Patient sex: M
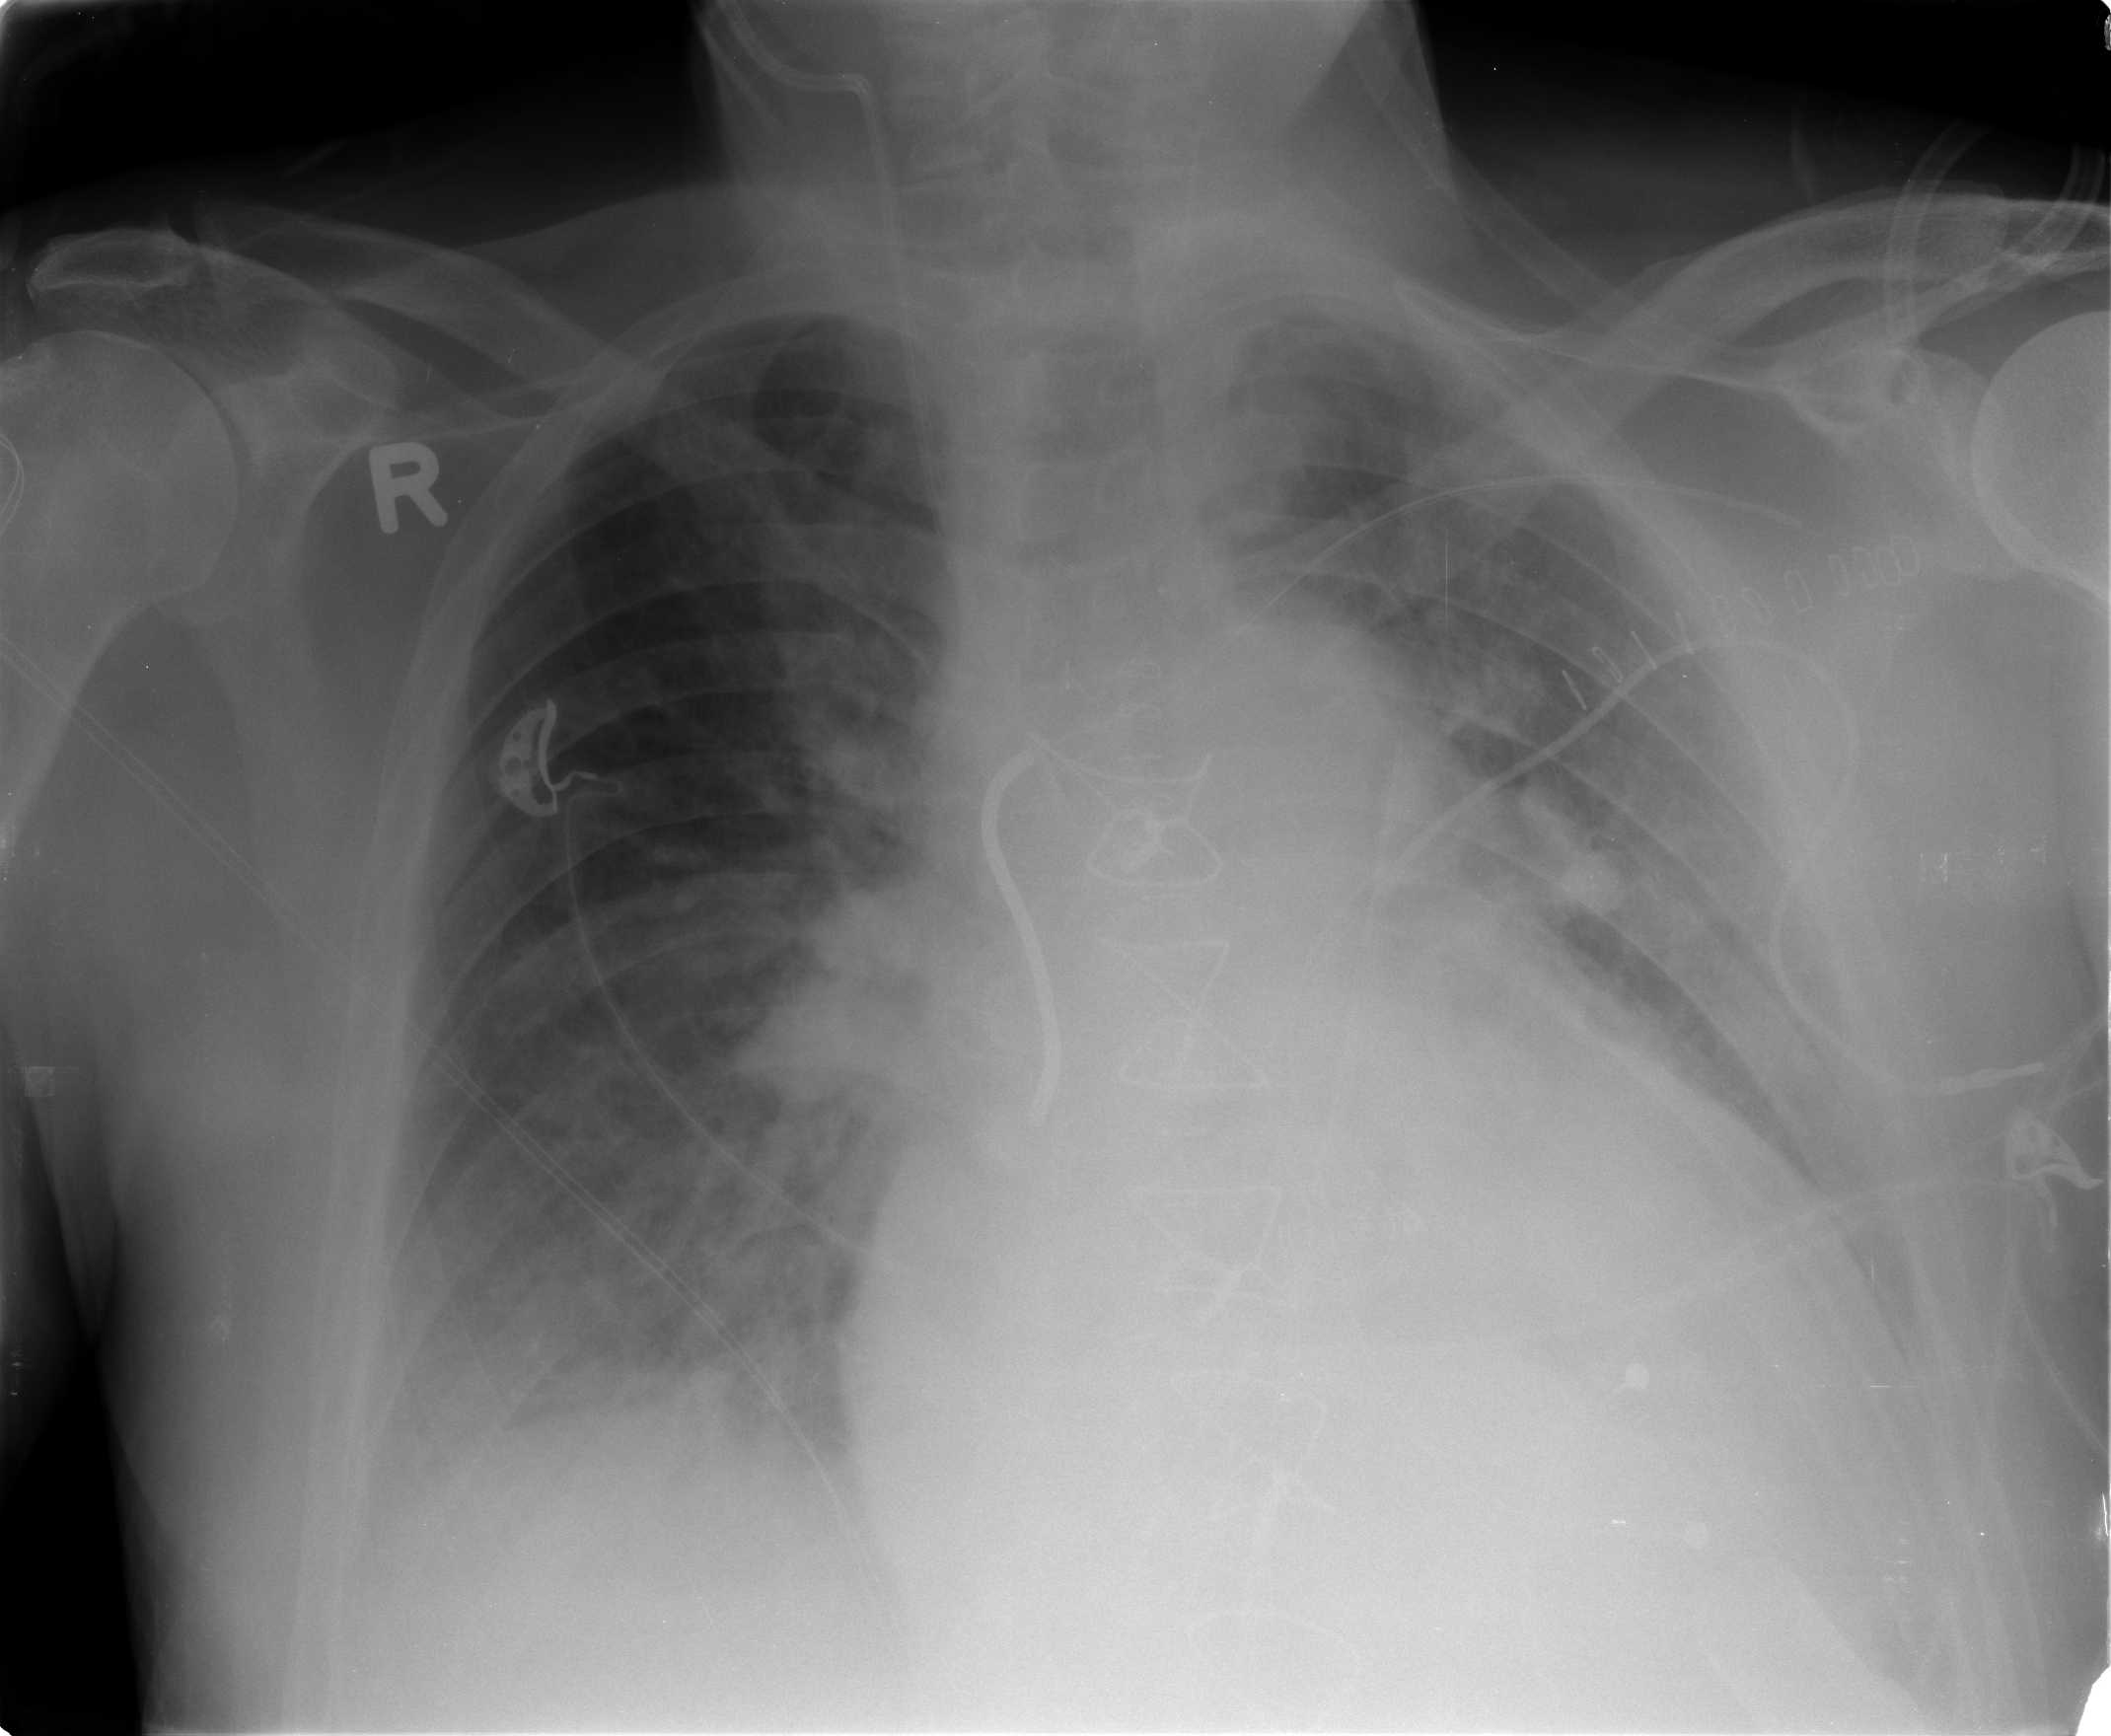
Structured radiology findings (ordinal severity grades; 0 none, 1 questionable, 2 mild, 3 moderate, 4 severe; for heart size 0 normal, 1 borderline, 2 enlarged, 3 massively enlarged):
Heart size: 2
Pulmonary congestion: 2
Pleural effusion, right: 2
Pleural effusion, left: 2
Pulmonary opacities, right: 2
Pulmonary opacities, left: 2
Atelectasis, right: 2
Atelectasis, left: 2